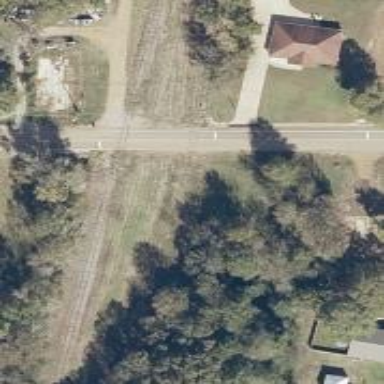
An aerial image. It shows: Railway siding with rails.